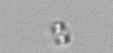
Label: Chaetoceros